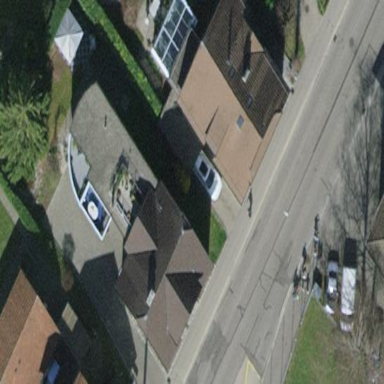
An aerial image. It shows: Detached building with tile roof.